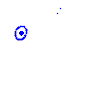
Particle: pion